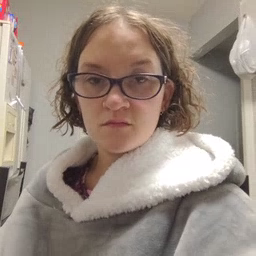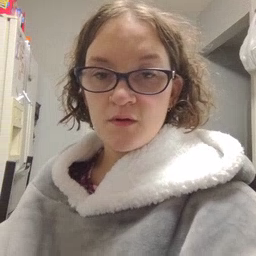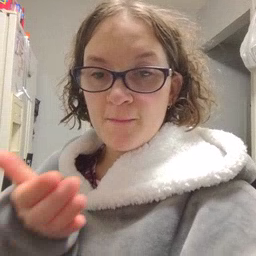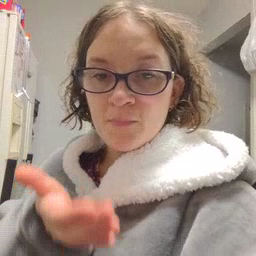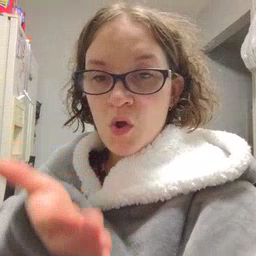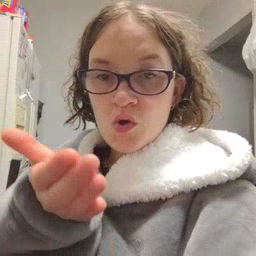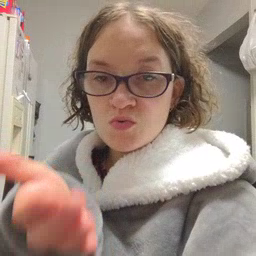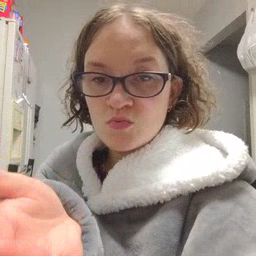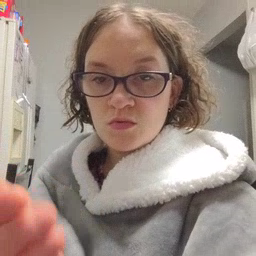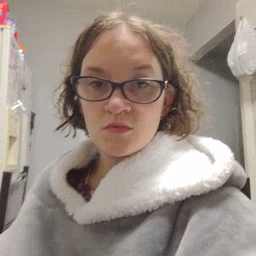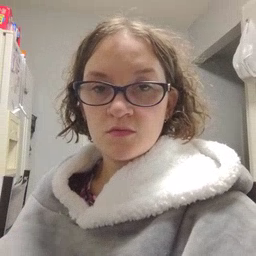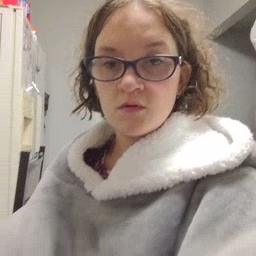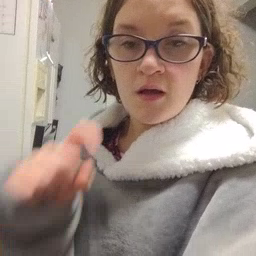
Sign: boat